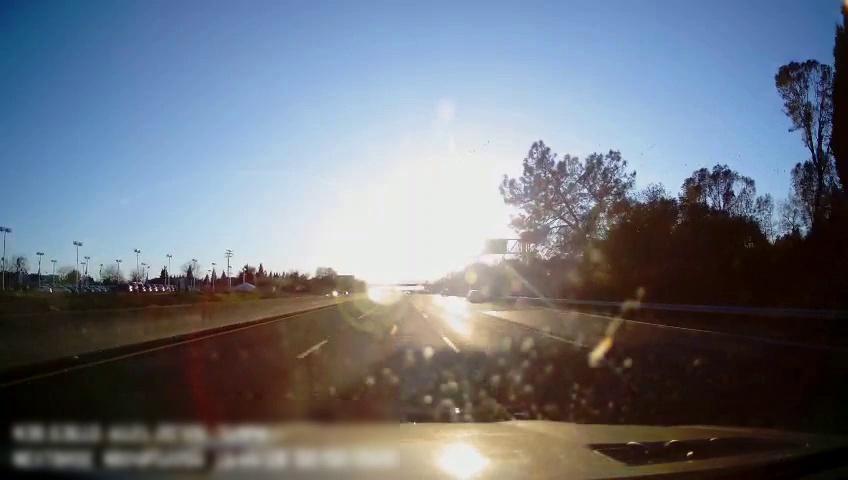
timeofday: Day
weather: Sunny
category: Drivable Space
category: Vehicles | Car
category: Lanes | Alternate Lane
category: Lanes | Alternate Lane
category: Lanes | Current Lane
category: Lanes | Current Lane
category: Lanes | Alternate Lane
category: Traffic | Signs